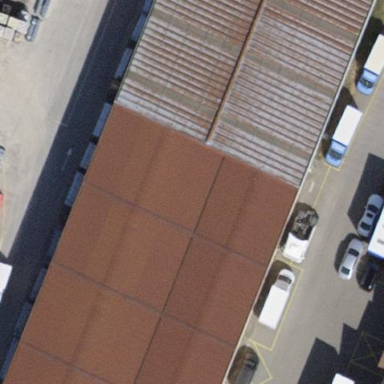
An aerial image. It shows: Industrial building.